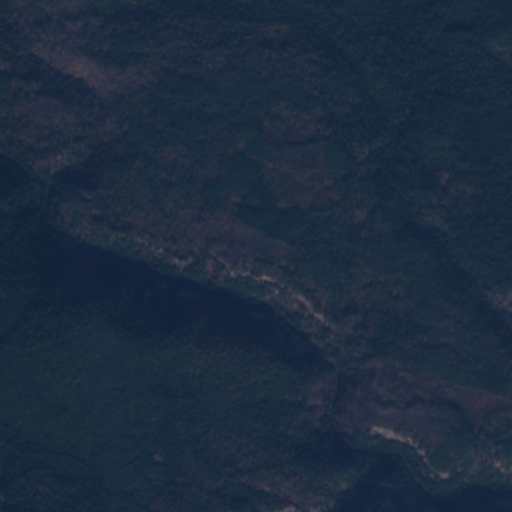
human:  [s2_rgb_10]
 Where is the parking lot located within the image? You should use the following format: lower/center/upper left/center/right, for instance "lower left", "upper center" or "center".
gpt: The parking lot is located in the lower right of the image.
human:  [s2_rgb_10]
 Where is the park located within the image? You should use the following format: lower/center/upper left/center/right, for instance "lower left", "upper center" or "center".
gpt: There is no park in the image.